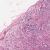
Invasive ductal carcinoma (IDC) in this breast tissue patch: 1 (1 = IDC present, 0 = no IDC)